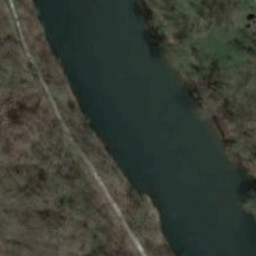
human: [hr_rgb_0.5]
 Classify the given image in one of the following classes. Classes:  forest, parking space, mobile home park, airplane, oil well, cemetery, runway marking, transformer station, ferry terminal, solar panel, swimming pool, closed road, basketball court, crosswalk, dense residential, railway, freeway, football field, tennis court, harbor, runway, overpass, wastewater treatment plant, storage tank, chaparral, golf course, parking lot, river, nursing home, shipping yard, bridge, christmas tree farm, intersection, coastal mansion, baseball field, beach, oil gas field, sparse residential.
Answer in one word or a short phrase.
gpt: river